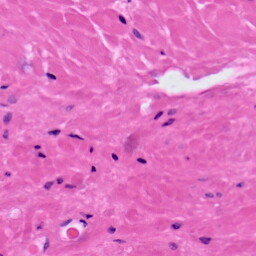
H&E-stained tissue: Prostate